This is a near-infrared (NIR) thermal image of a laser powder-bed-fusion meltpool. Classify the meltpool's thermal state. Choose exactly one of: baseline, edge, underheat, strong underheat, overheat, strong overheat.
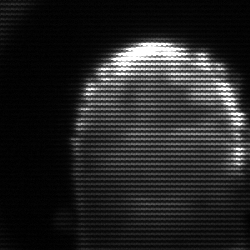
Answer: baseline